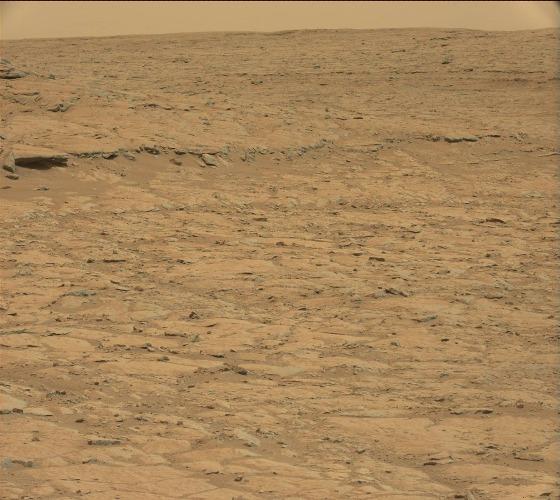
Terrain classes present: Bedrock, Gravel / Sand / Soil, Rock, Shadow, Sky / Distant Mountains